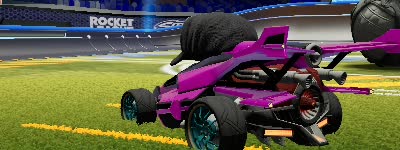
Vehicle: aftershock